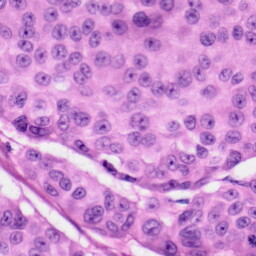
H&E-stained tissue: Skin